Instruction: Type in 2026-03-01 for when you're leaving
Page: home
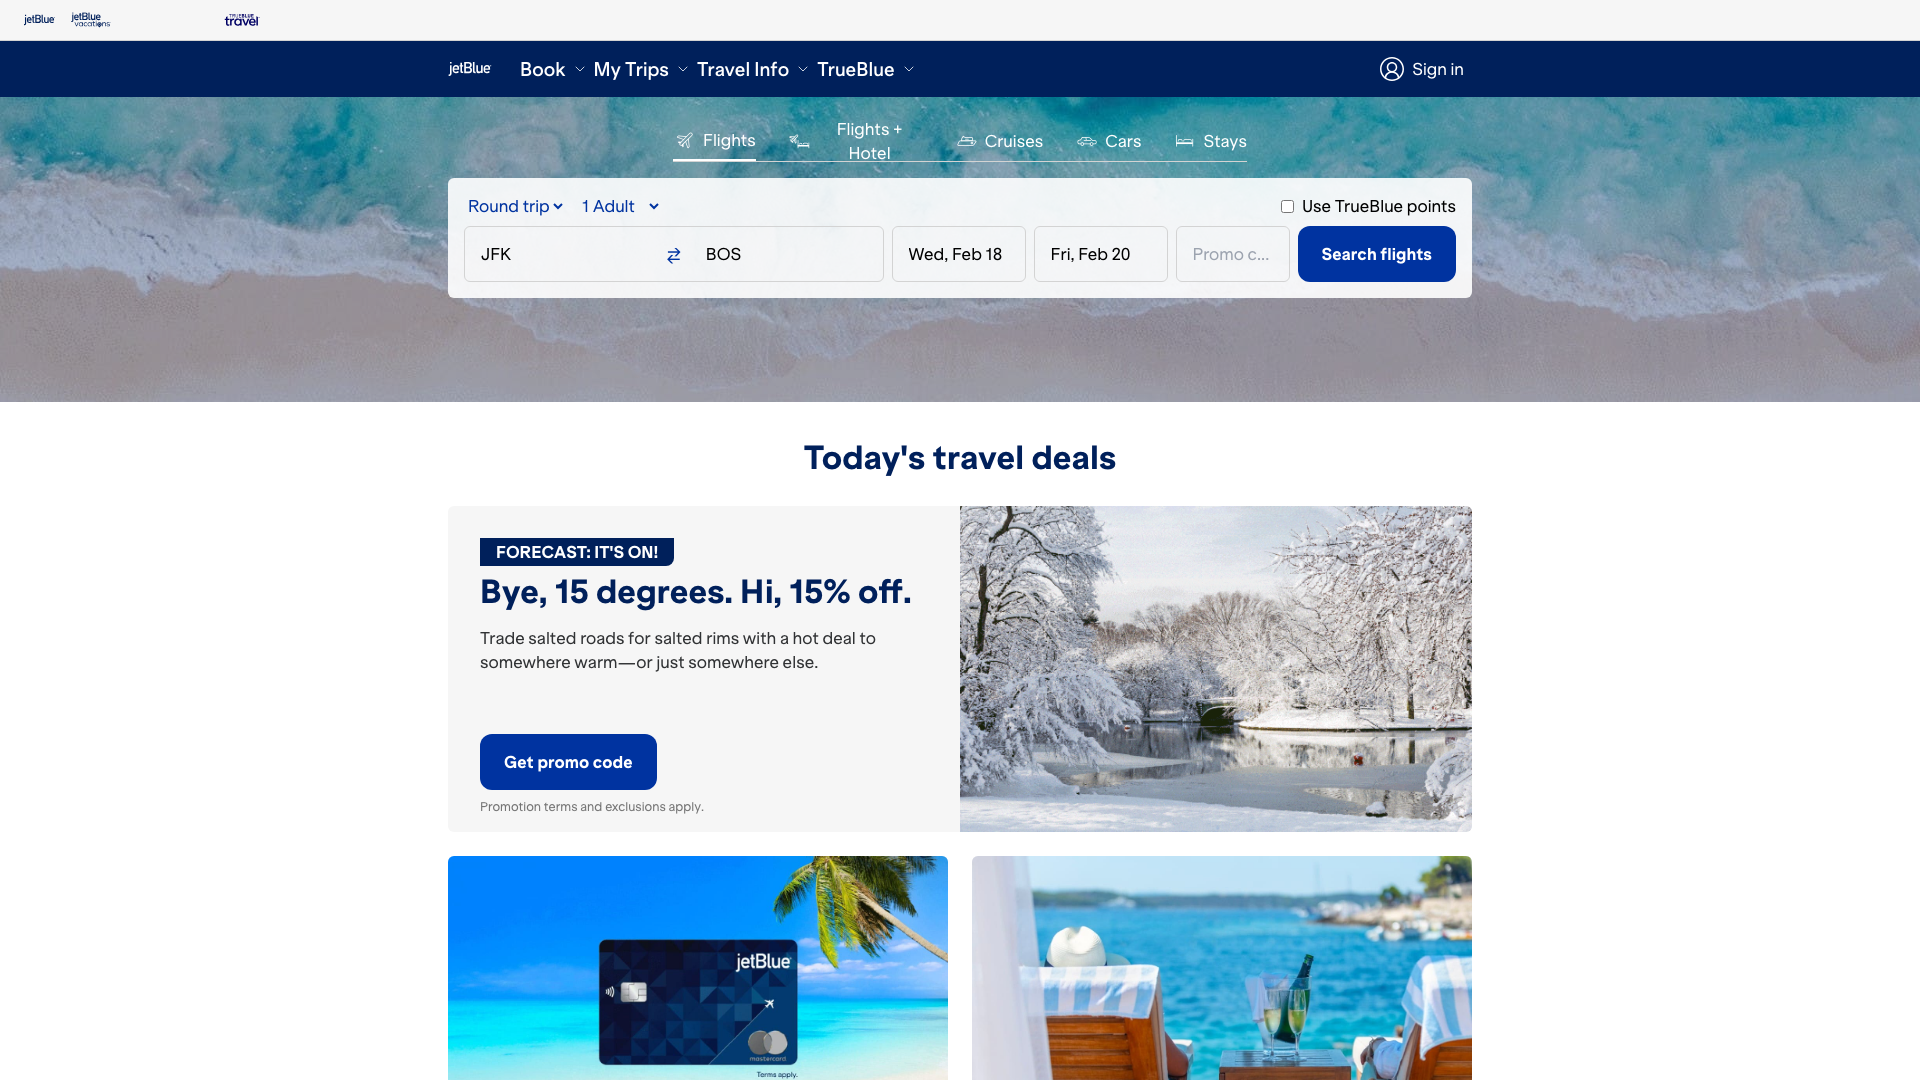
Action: type